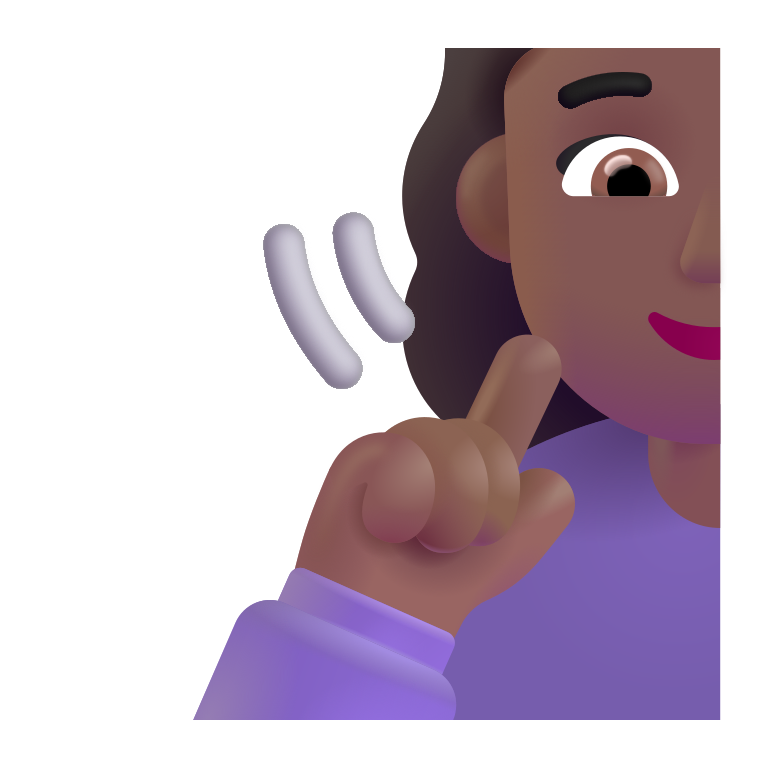
man deaf color  dark